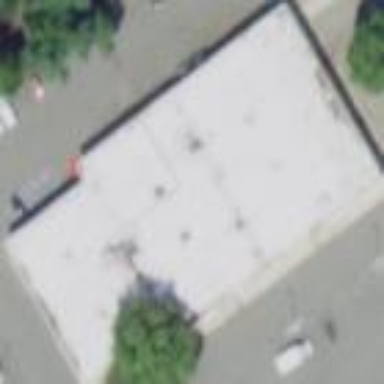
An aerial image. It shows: Building housing car repair shop.